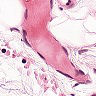
Metastatic tissue present: no